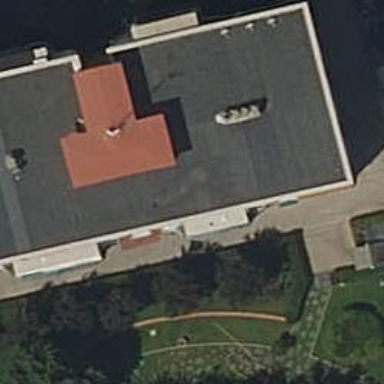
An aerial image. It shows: School.